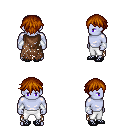
a pixel art fantasy rpg character, male body template, dark elf, purple skin, brown tattered cape, white pants, brunette short bangs hairstyle, white cloth bracers, ghillies, four views (front, back, left, right), 2x2 character sprite sheet, small pixel art, hard edges, no anti-aliasing